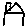
Label: house